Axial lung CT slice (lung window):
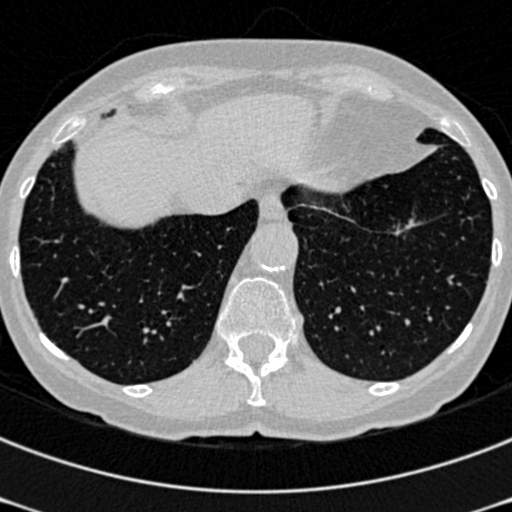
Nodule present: no